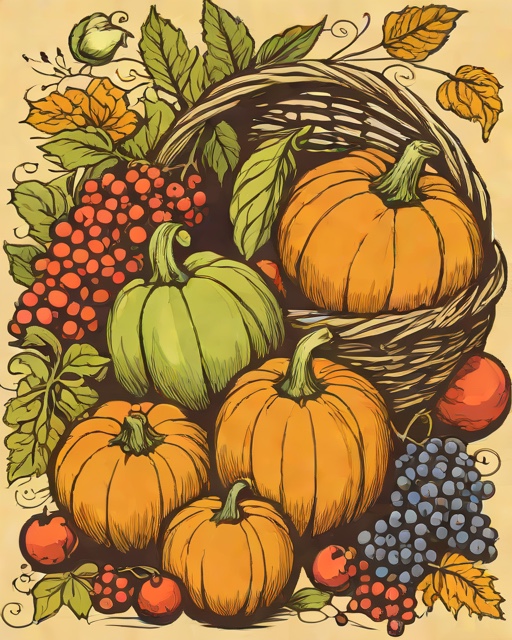
Category: Autumn